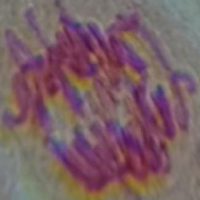
Label: anaphase